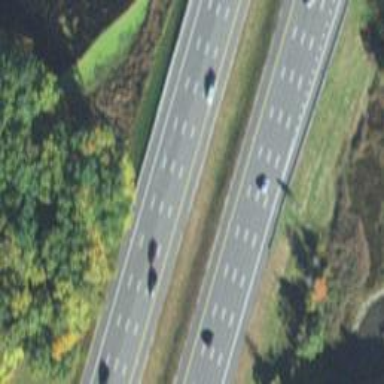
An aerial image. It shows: Asphalt motorway.